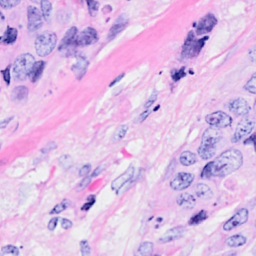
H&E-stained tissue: Breast